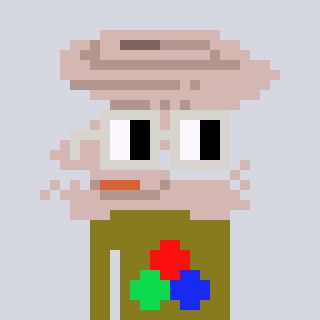
a pixel art character with square light gray glasses, a tornado-shaped head and a gunk-colored body on a cool background